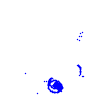
Particle: electron